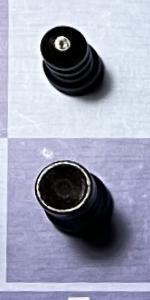
Label: Rook_Black